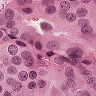
Metastatic tissue present: yes